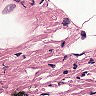
Metastatic tissue present: no